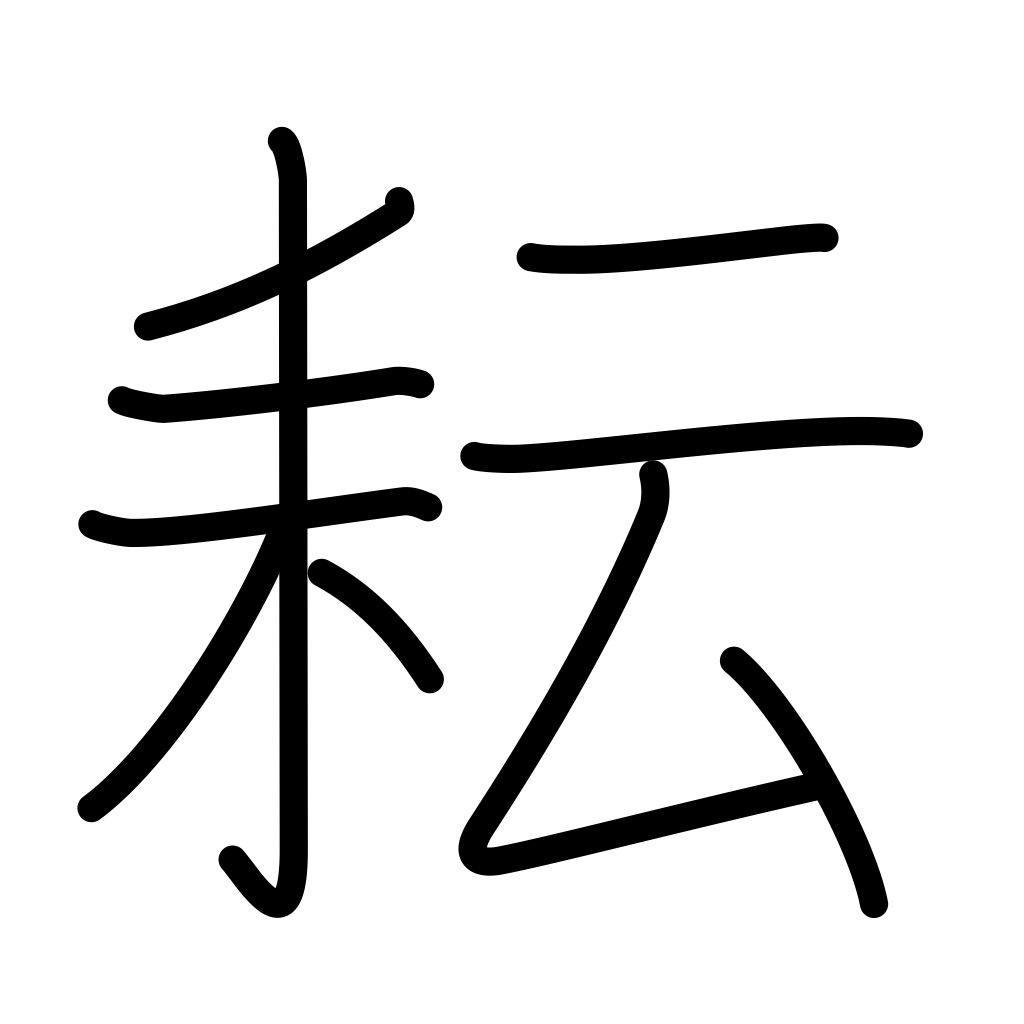
Meaning: weed